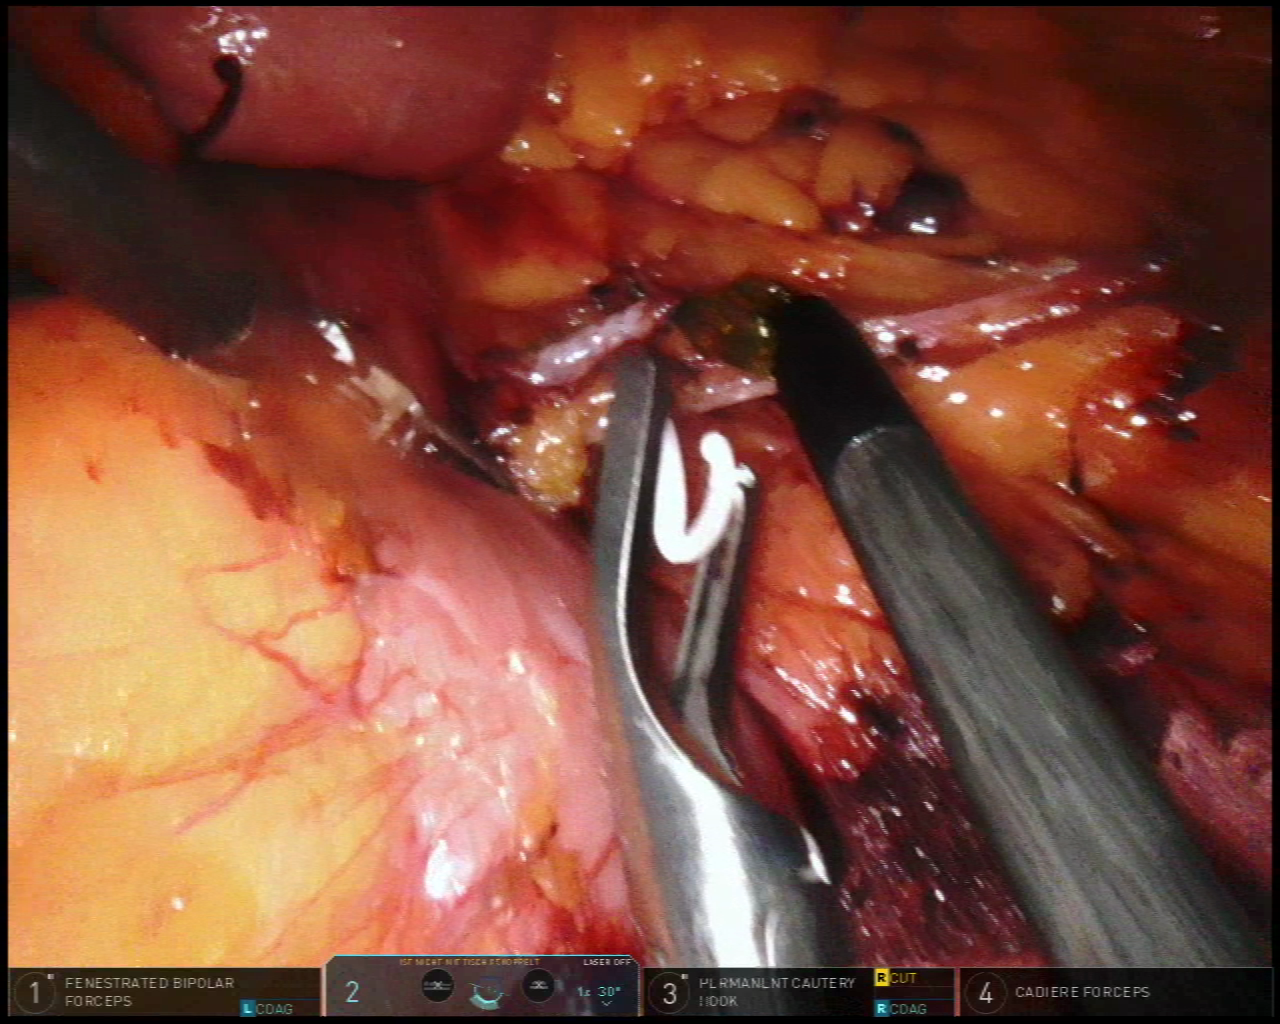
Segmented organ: intestinal_veins
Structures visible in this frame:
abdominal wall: no
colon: yes
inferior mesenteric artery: no
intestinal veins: yes
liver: no
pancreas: no
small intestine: yes
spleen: no
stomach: no
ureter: no
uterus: no
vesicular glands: no